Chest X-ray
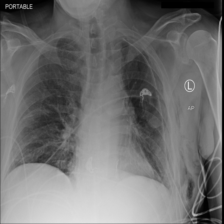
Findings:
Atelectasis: negative
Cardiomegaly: negative
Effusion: negative
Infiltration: negative
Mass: negative
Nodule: negative
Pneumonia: negative
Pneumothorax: negative
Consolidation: negative
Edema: negative
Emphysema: negative
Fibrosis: negative
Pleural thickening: negative
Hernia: negative